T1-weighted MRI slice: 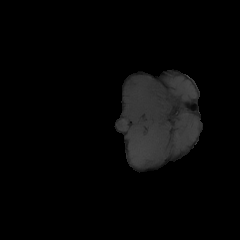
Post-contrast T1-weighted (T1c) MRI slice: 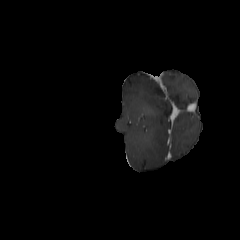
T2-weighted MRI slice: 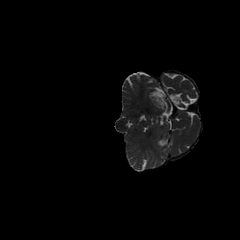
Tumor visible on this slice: no